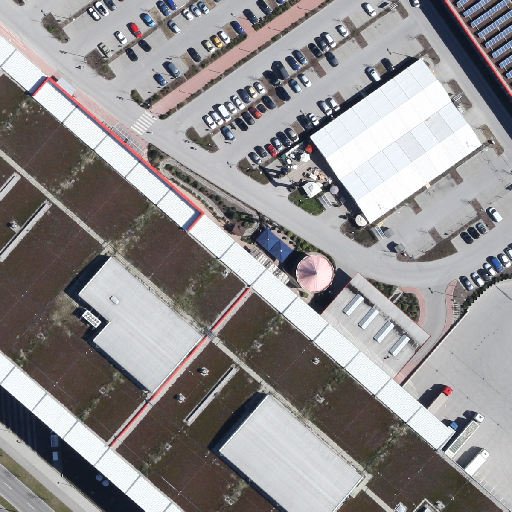
Referring expression: car in the parking area